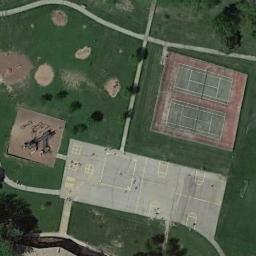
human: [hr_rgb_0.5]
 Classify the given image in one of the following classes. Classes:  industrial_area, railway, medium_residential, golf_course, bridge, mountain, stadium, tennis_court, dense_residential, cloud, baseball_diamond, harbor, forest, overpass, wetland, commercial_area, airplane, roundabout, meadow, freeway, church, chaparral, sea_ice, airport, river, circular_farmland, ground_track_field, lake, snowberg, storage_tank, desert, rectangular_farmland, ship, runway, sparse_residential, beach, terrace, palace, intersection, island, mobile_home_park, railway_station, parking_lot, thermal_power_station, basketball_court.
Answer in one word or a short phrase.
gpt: tennis_court